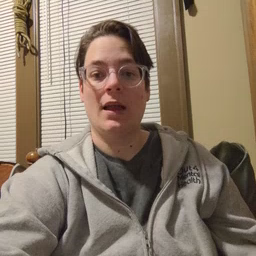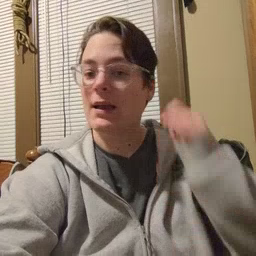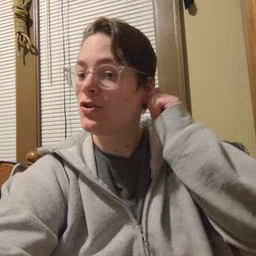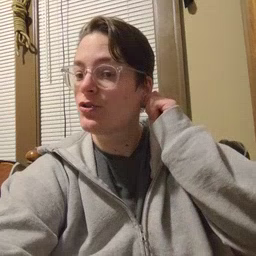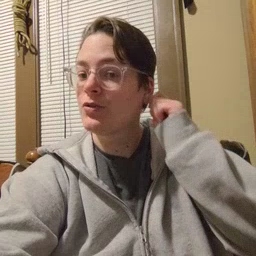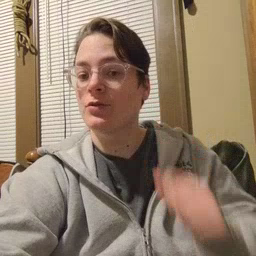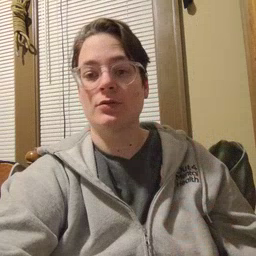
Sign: ear